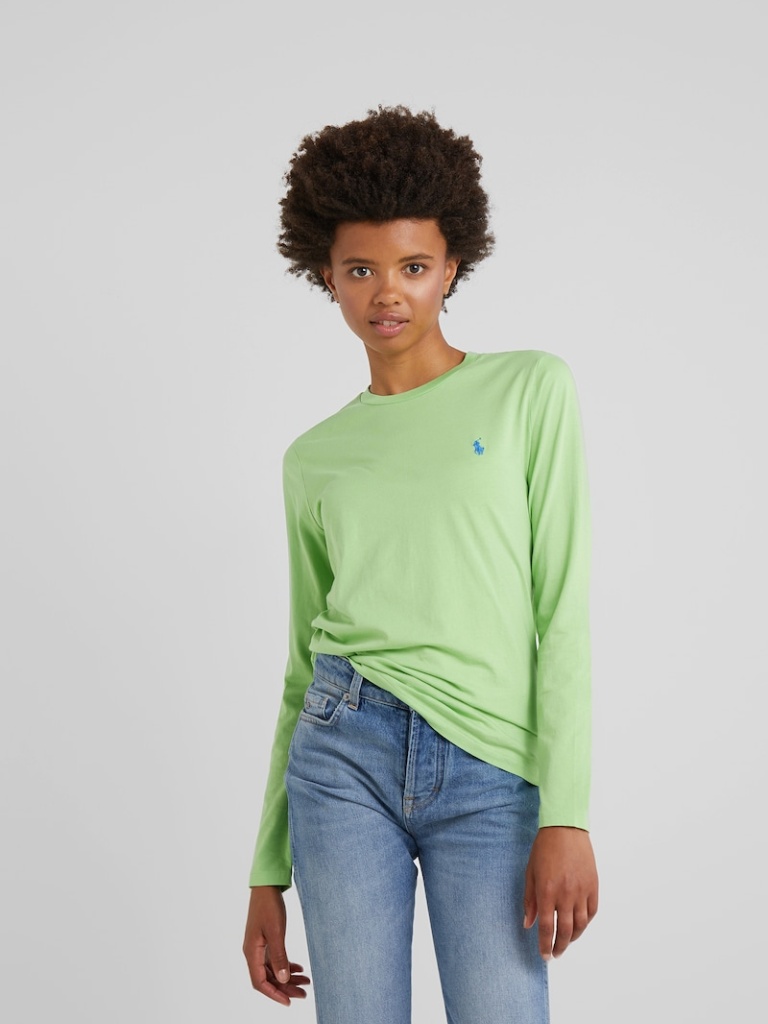
cotton relaxed a long-sleeved with the sleeves down hip length Fully Tucked in crew t-shirt